Question: I ran my Phonegap app in three devices, Android 2.3.6, Android 3 and iOS7 . The problem is that on the Android 2.3.6 I see that the switch button using the jQuery switchery plugin is square instead of being rounded, as it renders in the other phones.

Things I've done that didn't work out:
- -
The code of the rounded switch from switchery jquery plugin:
'''
.switchery>small {
background: #fff;
border-radius: 100%;
-webkit-border-radius: 100%;
border-radius: 100%;
-moz-border-radius: 20px;
box-shadow: 0 1px 3px rgba(0,0,0,0.4);
height: 30px;
position: absolute;
top: 0;
width: 30px;
'''
}
I can't use a developer tools to debug the css on the device.
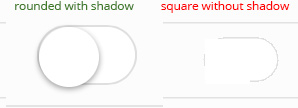
Answer: According to you posted code, it seems you've missed the vendor-prefixes for 'box-shadow' property.
<URL> needs the '-webkit-' prefix to get the 'box-shadow' to work:
'''
-webkit-box-shadow: 0 1px 3px rgba(0,0,0,0.4);
'''
Also, in order to create a circle by using 'border-radius', you need to set the radius of the circle as the half of the box dimension (width or height).
Hence, you should use the following:
'''
border-radius: 15px;
'''
For <URL> the '-webkit-' prefix is needed.
### Getting all together
'''
.switchery > small {
background: #fff;
-webkit-box-shadow: 0 1px 3px rgba(0,0,0,0.4);
box-shadow: 0 1px 3px rgba(0,0,0,0.4);
height: 30px;
width: 30px;
-webkit-border-radius: 15px; /* 30px / 2 */
border-radius: 15px; /* 30px / 2 */
position: absolute;
top: 0;
}
'''